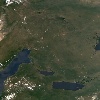
Label: land